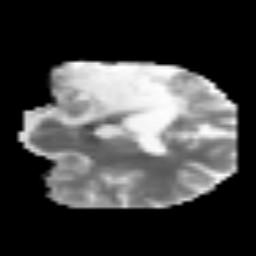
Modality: MD
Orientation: coronal
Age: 40
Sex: male
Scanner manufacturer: siemens
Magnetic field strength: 3 T
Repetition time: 3.2 s
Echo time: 0.081 s